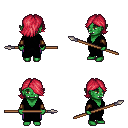
a pixel art fantasy rpg character, female body template, orc, green skin, black robe, magenta pants, ruby red swoop hairstyle, leather bracers, spear, four views (front, back, left, right), 2x2 character sprite sheet, small pixel art, hard edges, no anti-aliasing